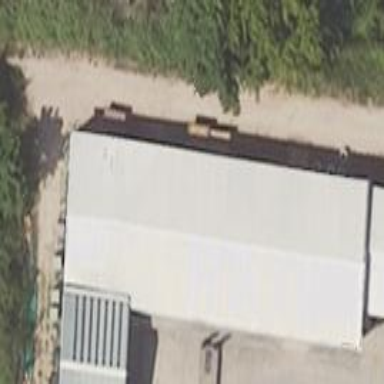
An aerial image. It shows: Commercial building.